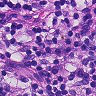
Metastatic tissue present: no